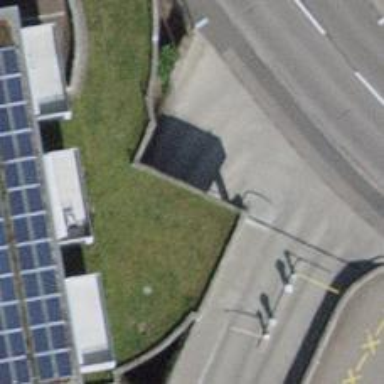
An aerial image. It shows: Parking entrance.